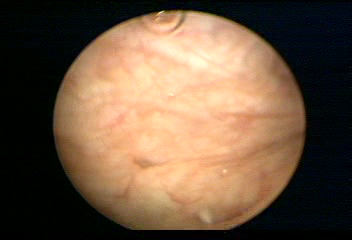
Modality: WLC
Class: Foreign bodies
Subclass: AirBubble
Bladder cancer association: No
Annotated structures: Air bubble